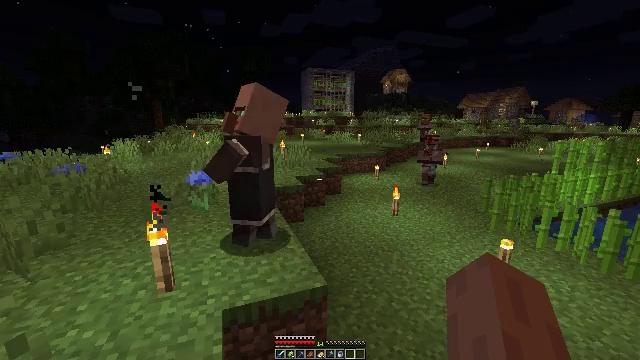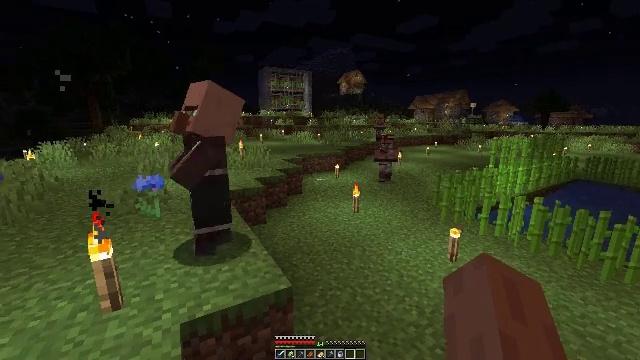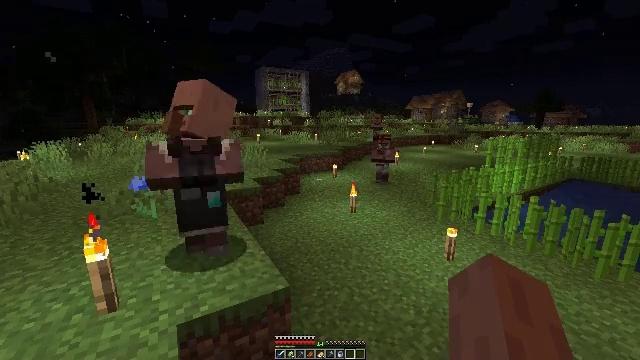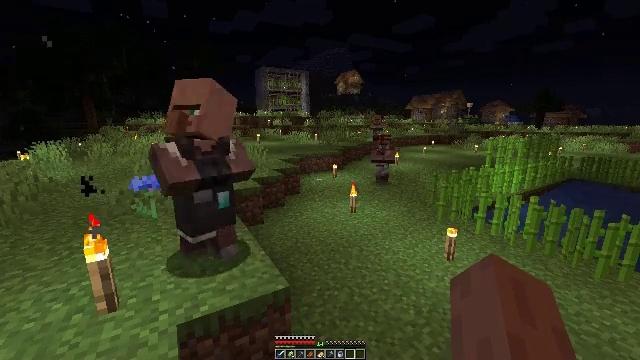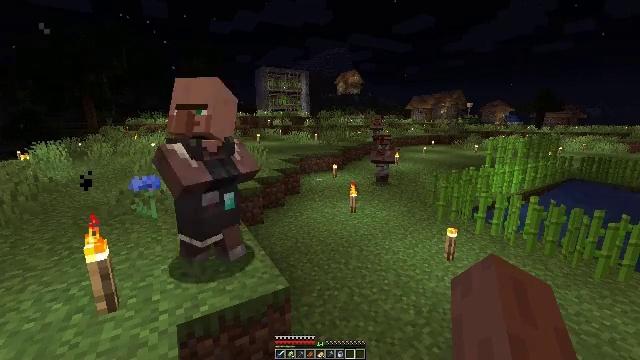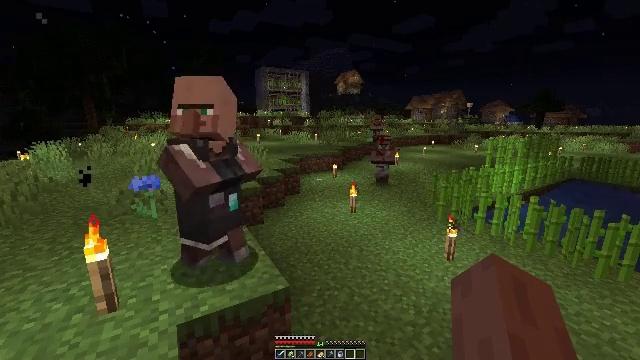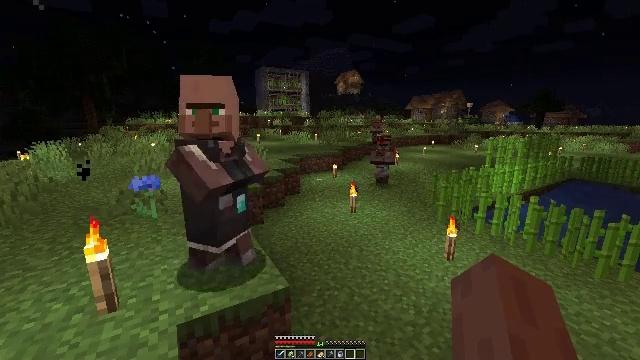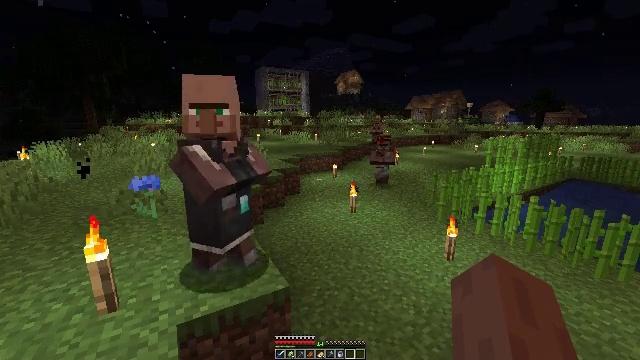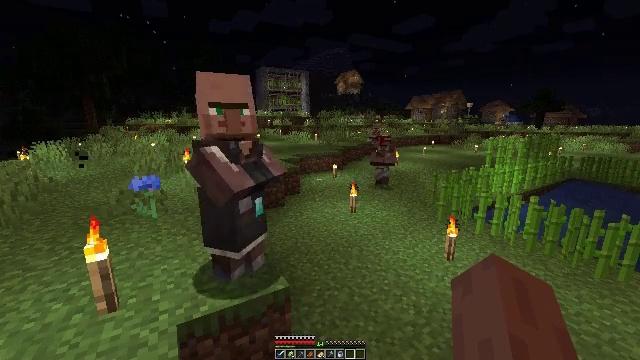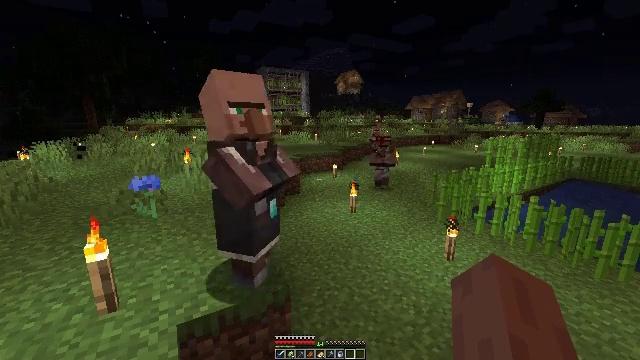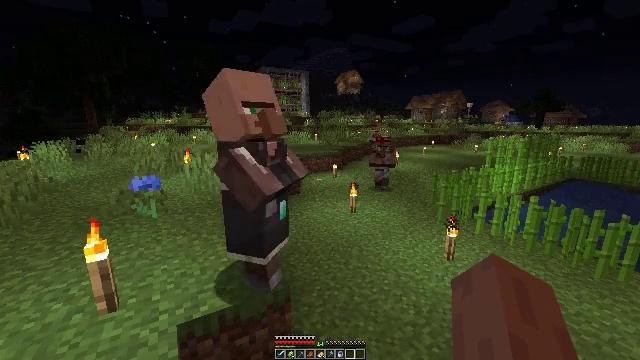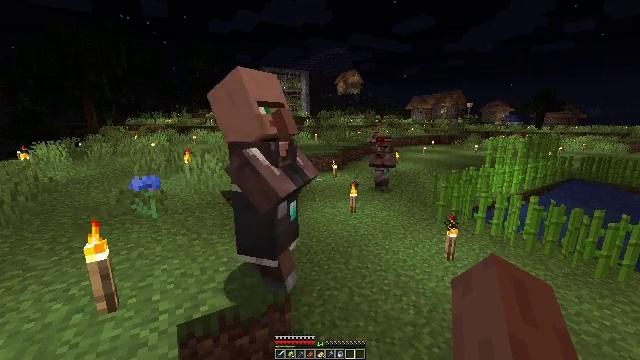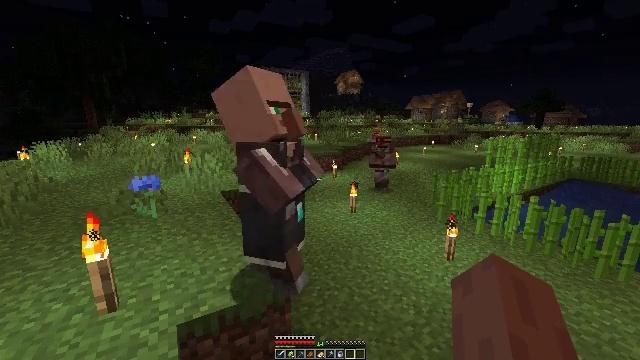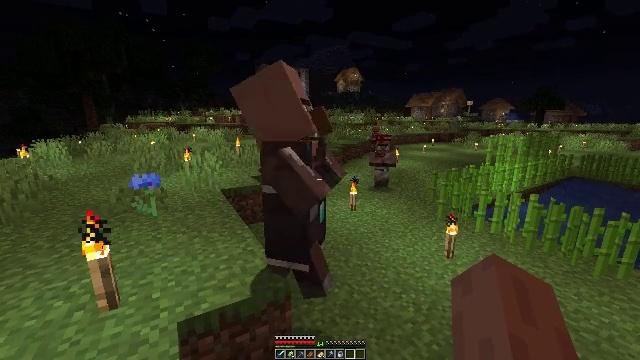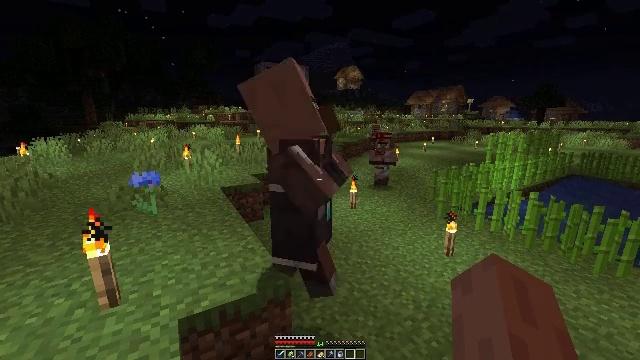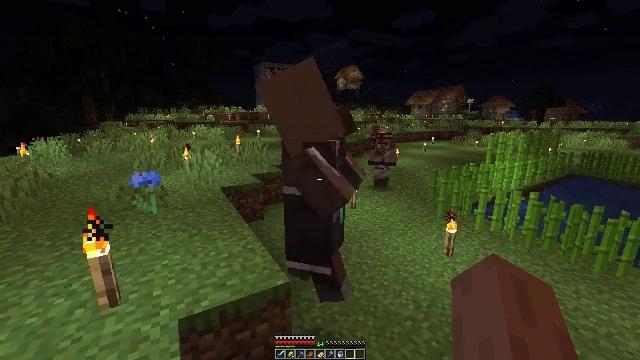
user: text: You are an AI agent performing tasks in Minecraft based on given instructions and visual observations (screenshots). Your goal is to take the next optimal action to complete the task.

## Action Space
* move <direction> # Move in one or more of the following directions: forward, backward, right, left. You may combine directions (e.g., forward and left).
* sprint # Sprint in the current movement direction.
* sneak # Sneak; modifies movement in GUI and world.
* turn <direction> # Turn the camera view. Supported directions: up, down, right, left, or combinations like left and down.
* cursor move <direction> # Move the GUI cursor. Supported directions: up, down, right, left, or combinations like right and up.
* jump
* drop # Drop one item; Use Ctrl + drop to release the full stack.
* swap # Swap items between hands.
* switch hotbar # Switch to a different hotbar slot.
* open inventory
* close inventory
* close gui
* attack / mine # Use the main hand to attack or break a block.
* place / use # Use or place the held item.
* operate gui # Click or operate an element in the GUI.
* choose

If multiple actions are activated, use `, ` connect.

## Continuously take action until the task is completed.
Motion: motion action
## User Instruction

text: Retrieve the white bed for later use.
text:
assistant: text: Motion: turn right
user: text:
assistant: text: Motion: no_op
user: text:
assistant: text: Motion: no_op
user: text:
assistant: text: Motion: no_op
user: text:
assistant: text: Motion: no_op
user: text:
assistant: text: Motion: no_op
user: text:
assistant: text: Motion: no_op
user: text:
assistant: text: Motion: no_op
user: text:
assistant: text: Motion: no_op
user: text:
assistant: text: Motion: no_op
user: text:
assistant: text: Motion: no_op
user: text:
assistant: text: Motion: no_op
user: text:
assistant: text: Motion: no_op
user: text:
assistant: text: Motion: no_op
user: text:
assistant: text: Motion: no_op
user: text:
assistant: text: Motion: no_op
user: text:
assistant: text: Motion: no_op
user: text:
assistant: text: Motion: no_op
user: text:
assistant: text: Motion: no_op
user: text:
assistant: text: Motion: no_op
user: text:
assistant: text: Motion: no_op
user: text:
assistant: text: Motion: no_op
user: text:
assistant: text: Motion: no_op
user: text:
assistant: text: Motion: no_op
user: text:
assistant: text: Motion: no_op
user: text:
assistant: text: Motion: no_op
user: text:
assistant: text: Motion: no_op
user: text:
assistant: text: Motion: no_op
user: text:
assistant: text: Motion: no_op
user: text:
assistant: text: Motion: no_op